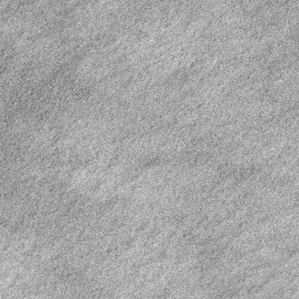
Label: frost